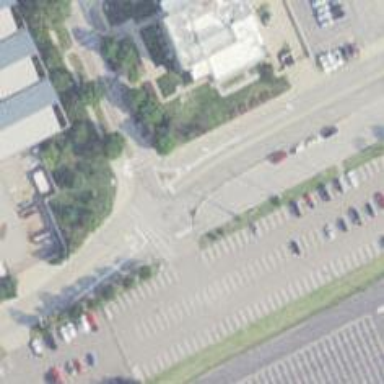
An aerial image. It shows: Uncontrolled road crossing with marked lines.